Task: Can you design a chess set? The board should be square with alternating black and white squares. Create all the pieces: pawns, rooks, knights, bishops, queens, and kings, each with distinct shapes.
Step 3585:
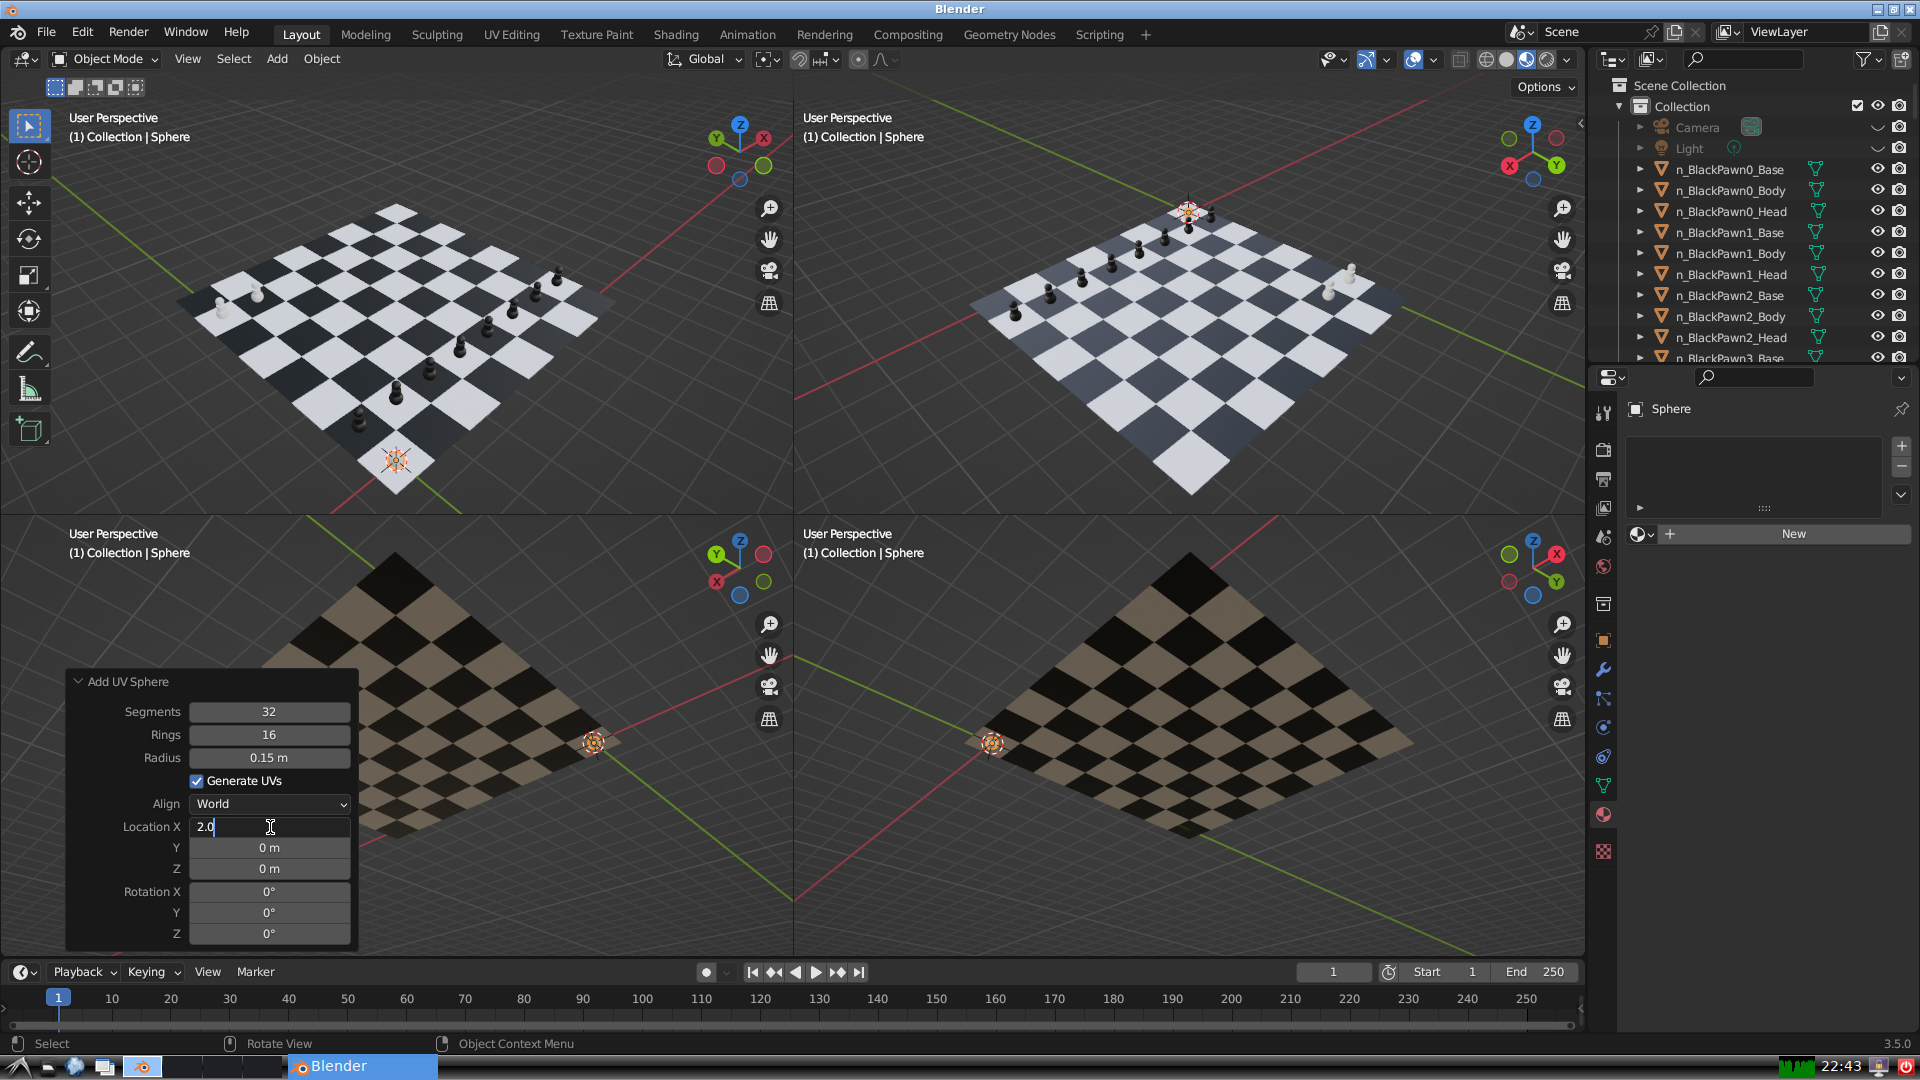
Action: {"key_press": ['Return']}